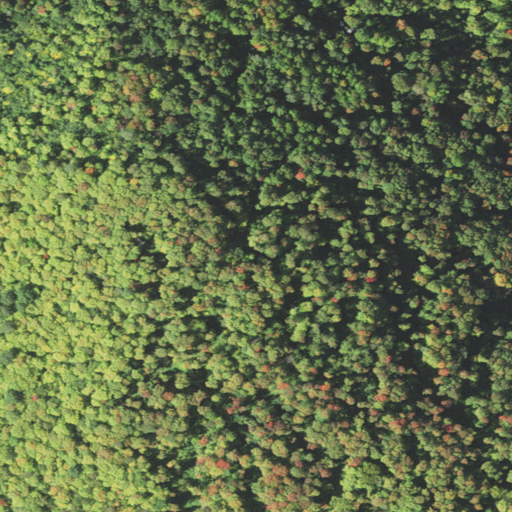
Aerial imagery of mountain in Vermont named Shonya Hill containing deciduous forest and mixed forest